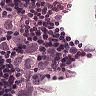
Metastatic tissue present: yes